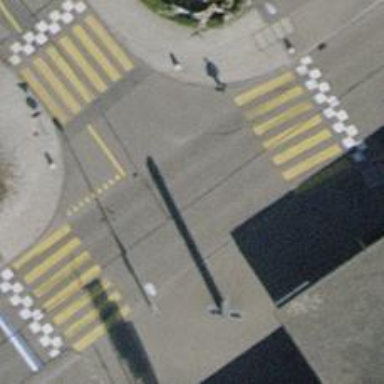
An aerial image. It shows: Traffic calming table.